Aerial crown-view tile of a tropical tree (Barro Colorado Island, Panama), acquired 20250414:
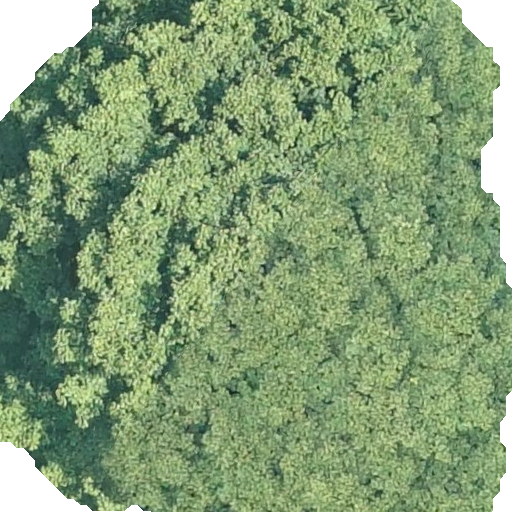
Species: Tachigali panamensis
GBIF accepted scientific name: Tachigali panamensis
Crown area: 417.479 m²